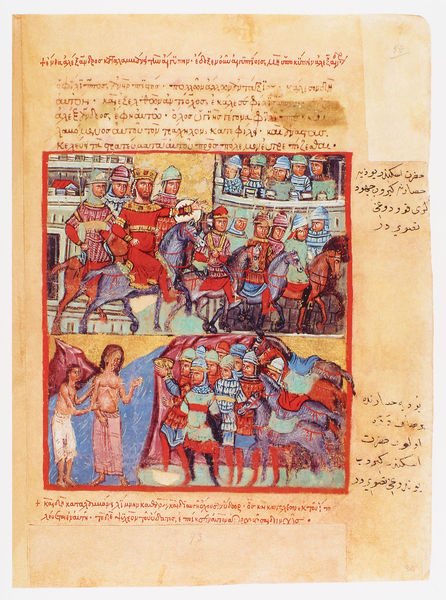
Titel: Der griechische Alexanderroman
Institution: Venedig, Hellenic Institute Codex Gr. 5
Schlagwörter: berg, blau, mann, wasser, baden, fluss, menschen, stadt, bunt, orange, rot, gold, krone, pferd, pferde, reiter, sattel, schrift, fels, lila, schlacht, könig, soldaten, zinnen, uniform, beschriftung, heer, rüstung, helme, arabisch, mittelalter, krieger, umzug, parade, taufe, jubel, anbetung, gabe, handschrift, araber, alexander, rut, bekehrung, alexanderroman, loldaten